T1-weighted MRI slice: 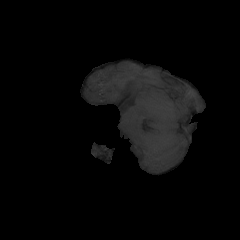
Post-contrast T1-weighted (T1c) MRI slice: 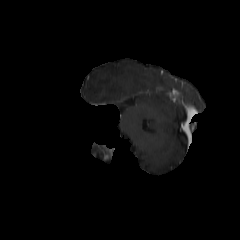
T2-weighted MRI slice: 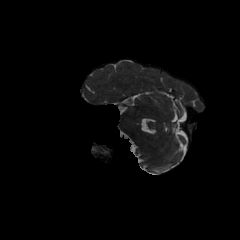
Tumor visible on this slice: no